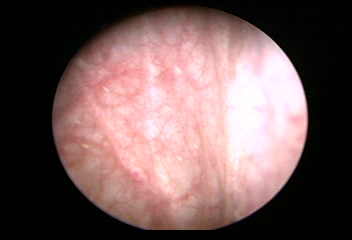
Modality: WLC
Class: Normal mucosa
Bladder cancer association: No